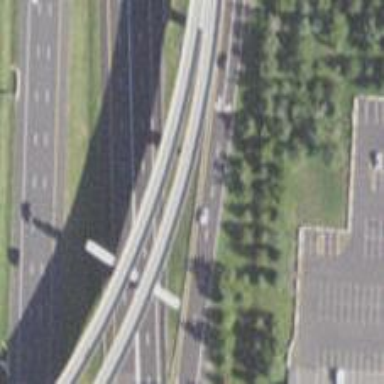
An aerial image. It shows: Motorway link.